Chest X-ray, AP view. Patient: 37 years old, sex M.
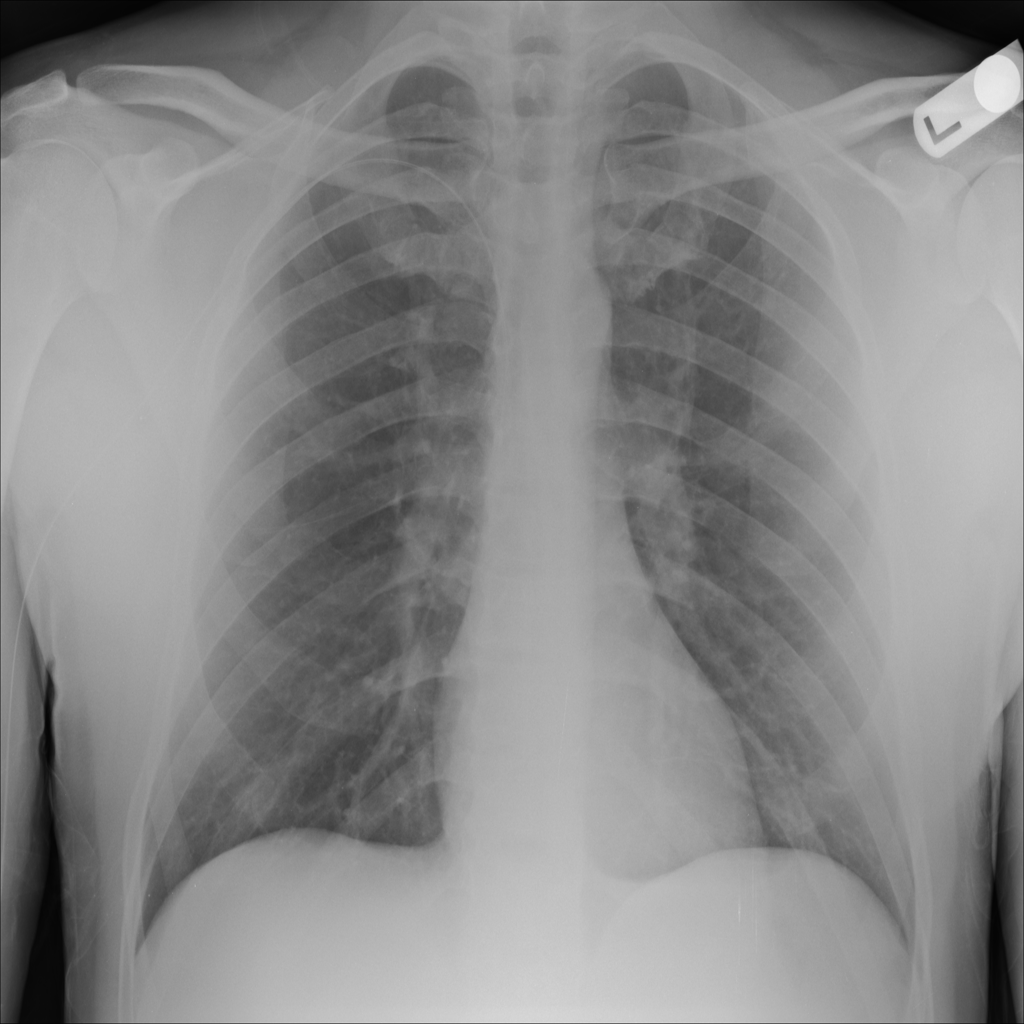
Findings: No Finding